Question: I have tried everything I know, and I still can't get it to work. I want the four images to be like in the screen shot, but a lot bigger (600px centered). When I do this, however, it causes the container to be shifted to the left for some reason unknown to me.
HTML snippet:
'''
<body>
<div class="container">
<div class="header">
..
</div>
<div class="menu">
...
</div>
<div class="content">
<div class="photos">
<h2> Here are some photos.....</h2>
<img src="img1">
<img src="img2">
...
</div>
</div>
</div>
</body>
'''
CSS snippet:
'''
body{
margin: 0;
padding: 0;
}
.container{
background-color: #AAC1CC;
max-width: 1440px;
width: 100%;
height: auto;
margin: 0 auto;
padding-bottom: 10px;
}
.content{
margin-left: 20px;
margin-bottom: 100px;
}
.photos {
background-color: pink; /* for testing */
width: 500px; /*for testing - normally 100% */
padding: 0;
margin: 0;
}
.photos img{
width: 100px;
display: block;
border: 2px solid black;
margin: auto;
margin-top: 40px;
margin-bottom: 40px;
box-shadow: 0 0 30px 3px #333;
}
'''
Screenshot:

When the images are small (like 100px) the style is the same across the other tabs. However, if I increase the size of the images > 150px, the entire container shifts to the left by like ~20 pixels. I have tried using '<br>' between the images instead of 'display:block' but it doesn't make a difference.
Why does this happen?
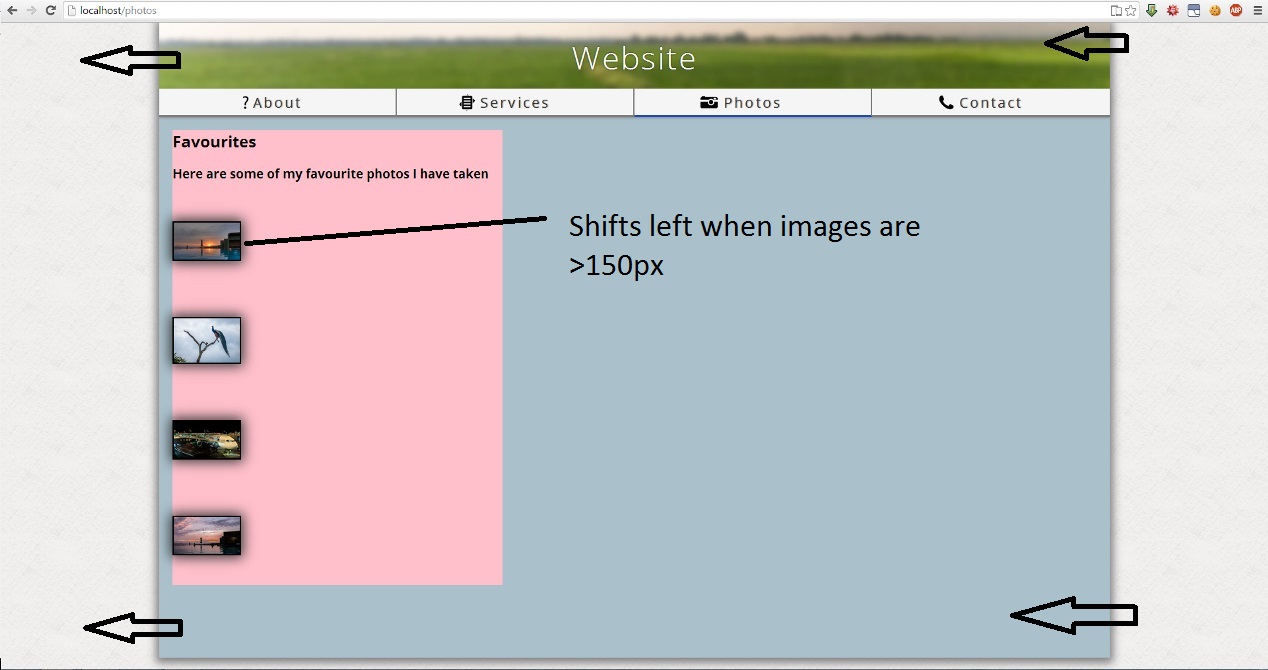
Answer: The only thing I can think of is that when the images are larger they cause the browser to display a scroll bar. As you have set the container width to 100% and the window width is now slightly smaller this could cause the shift that you mention.